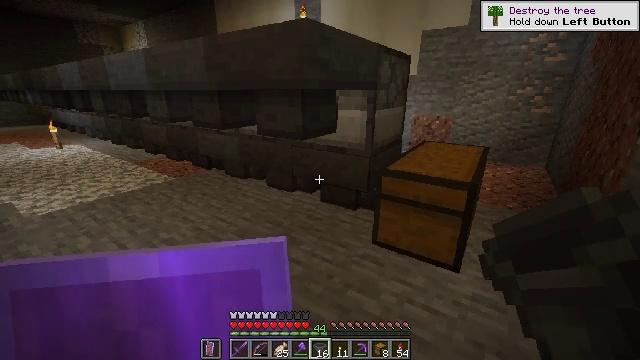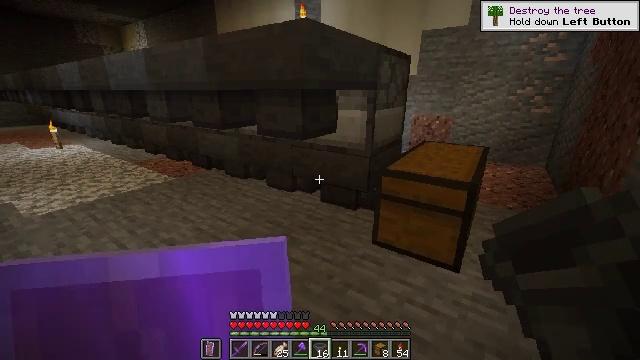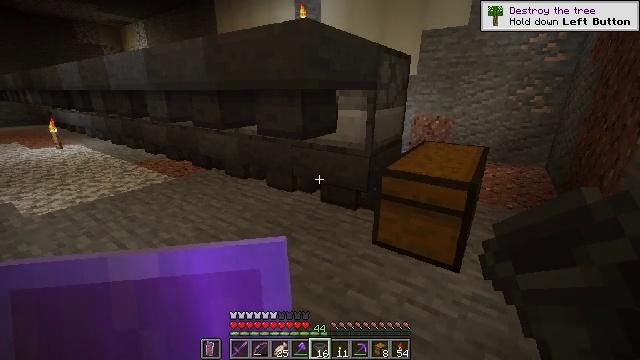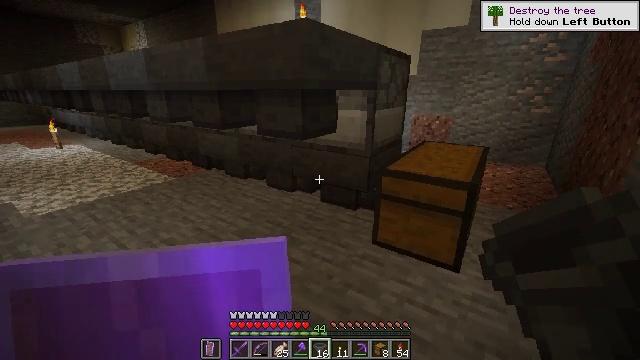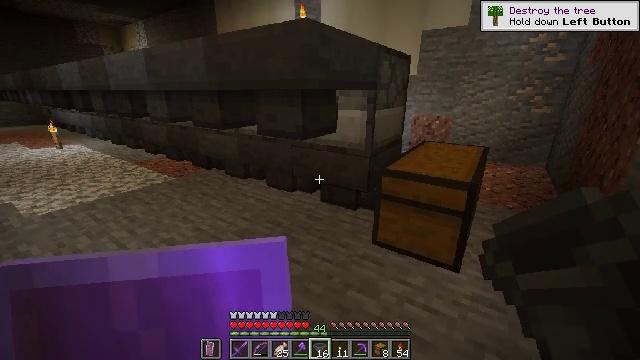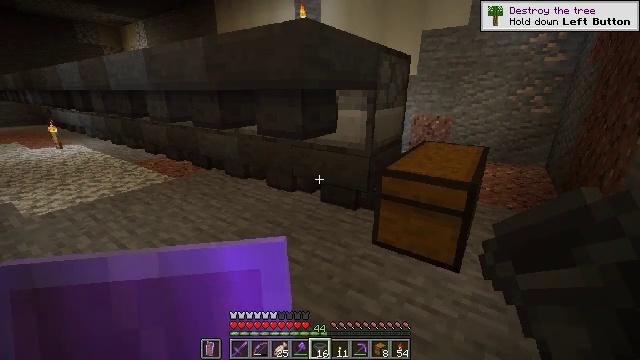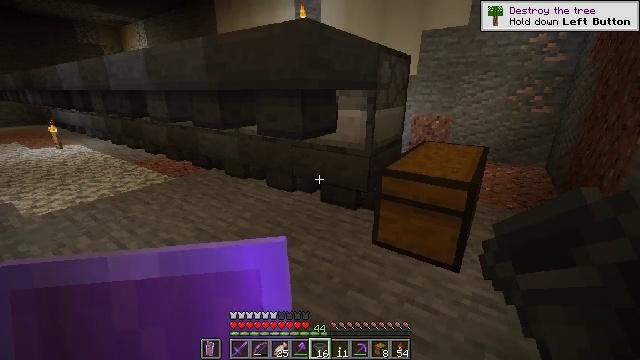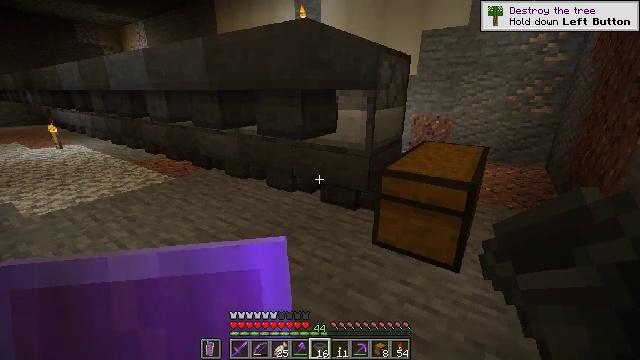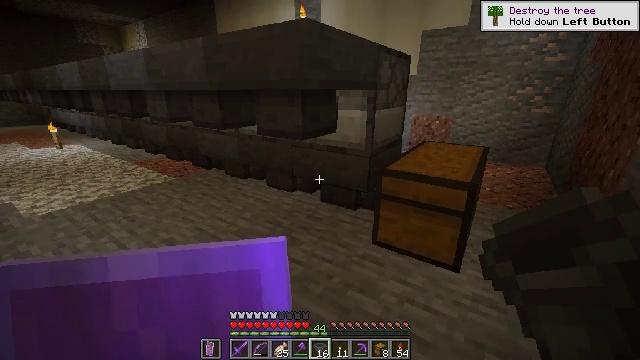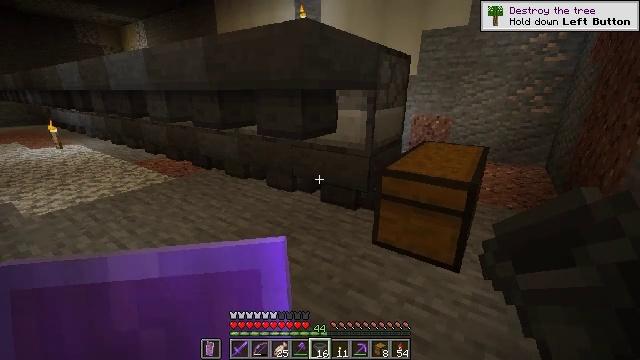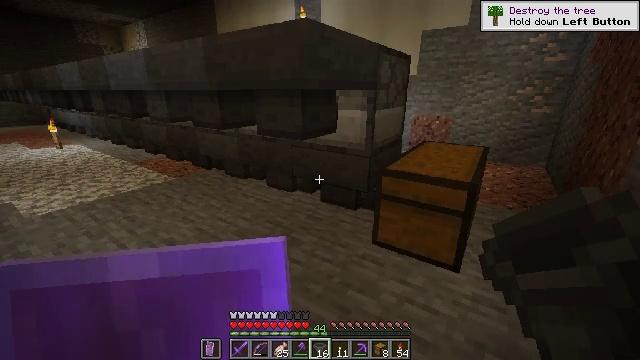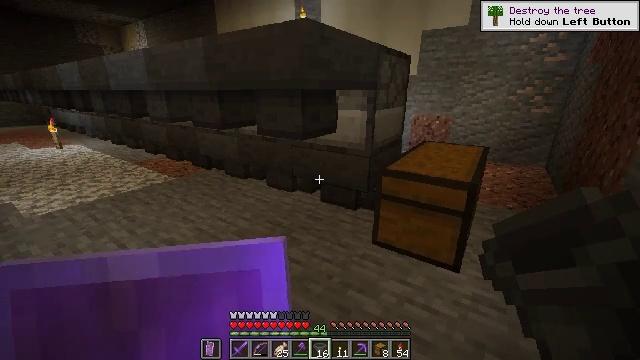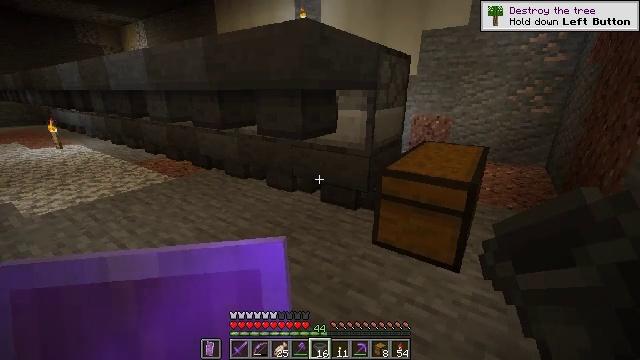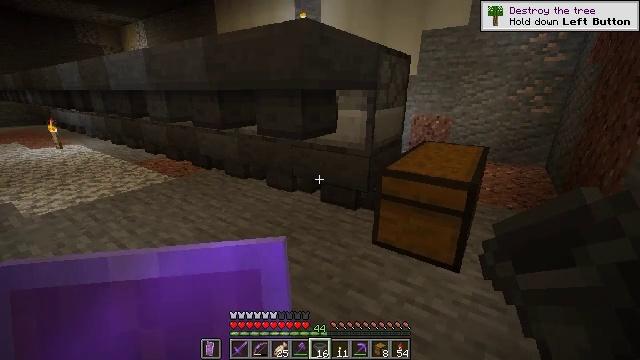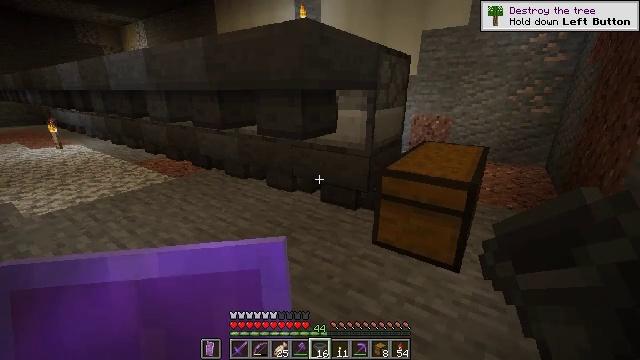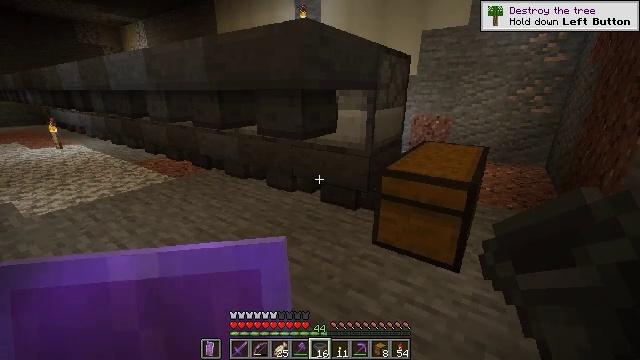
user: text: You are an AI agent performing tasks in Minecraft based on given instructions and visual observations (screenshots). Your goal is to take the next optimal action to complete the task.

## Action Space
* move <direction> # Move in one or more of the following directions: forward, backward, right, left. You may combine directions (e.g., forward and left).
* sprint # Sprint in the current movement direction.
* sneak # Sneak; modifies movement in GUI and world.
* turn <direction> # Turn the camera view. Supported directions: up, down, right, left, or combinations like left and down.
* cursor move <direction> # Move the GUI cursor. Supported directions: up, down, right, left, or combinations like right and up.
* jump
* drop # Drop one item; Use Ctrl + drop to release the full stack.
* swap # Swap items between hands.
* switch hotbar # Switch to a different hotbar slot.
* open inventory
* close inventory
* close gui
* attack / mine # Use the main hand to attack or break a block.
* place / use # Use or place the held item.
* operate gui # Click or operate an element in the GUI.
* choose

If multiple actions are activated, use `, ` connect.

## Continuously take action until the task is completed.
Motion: motion action
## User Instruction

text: Break the hopper to reuse it.
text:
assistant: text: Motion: no_op
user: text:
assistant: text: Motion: no_op
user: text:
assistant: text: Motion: no_op
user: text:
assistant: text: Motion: no_op
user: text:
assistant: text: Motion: no_op
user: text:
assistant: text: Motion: no_op
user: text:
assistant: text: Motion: no_op
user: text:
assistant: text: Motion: no_op
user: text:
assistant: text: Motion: no_op
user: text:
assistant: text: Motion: no_op
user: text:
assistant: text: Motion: no_op
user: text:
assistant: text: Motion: no_op
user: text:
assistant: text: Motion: no_op
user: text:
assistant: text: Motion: no_op
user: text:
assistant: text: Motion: no_op
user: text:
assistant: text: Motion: no_op
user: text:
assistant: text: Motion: no_op
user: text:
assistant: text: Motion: no_op
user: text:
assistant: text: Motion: no_op
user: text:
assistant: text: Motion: no_op
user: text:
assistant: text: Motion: no_op
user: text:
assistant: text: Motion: no_op
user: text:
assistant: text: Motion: no_op
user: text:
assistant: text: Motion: no_op
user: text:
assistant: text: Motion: no_op
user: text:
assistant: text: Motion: no_op
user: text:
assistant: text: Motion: no_op
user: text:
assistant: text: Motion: no_op
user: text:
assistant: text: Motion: no_op
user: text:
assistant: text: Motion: no_op